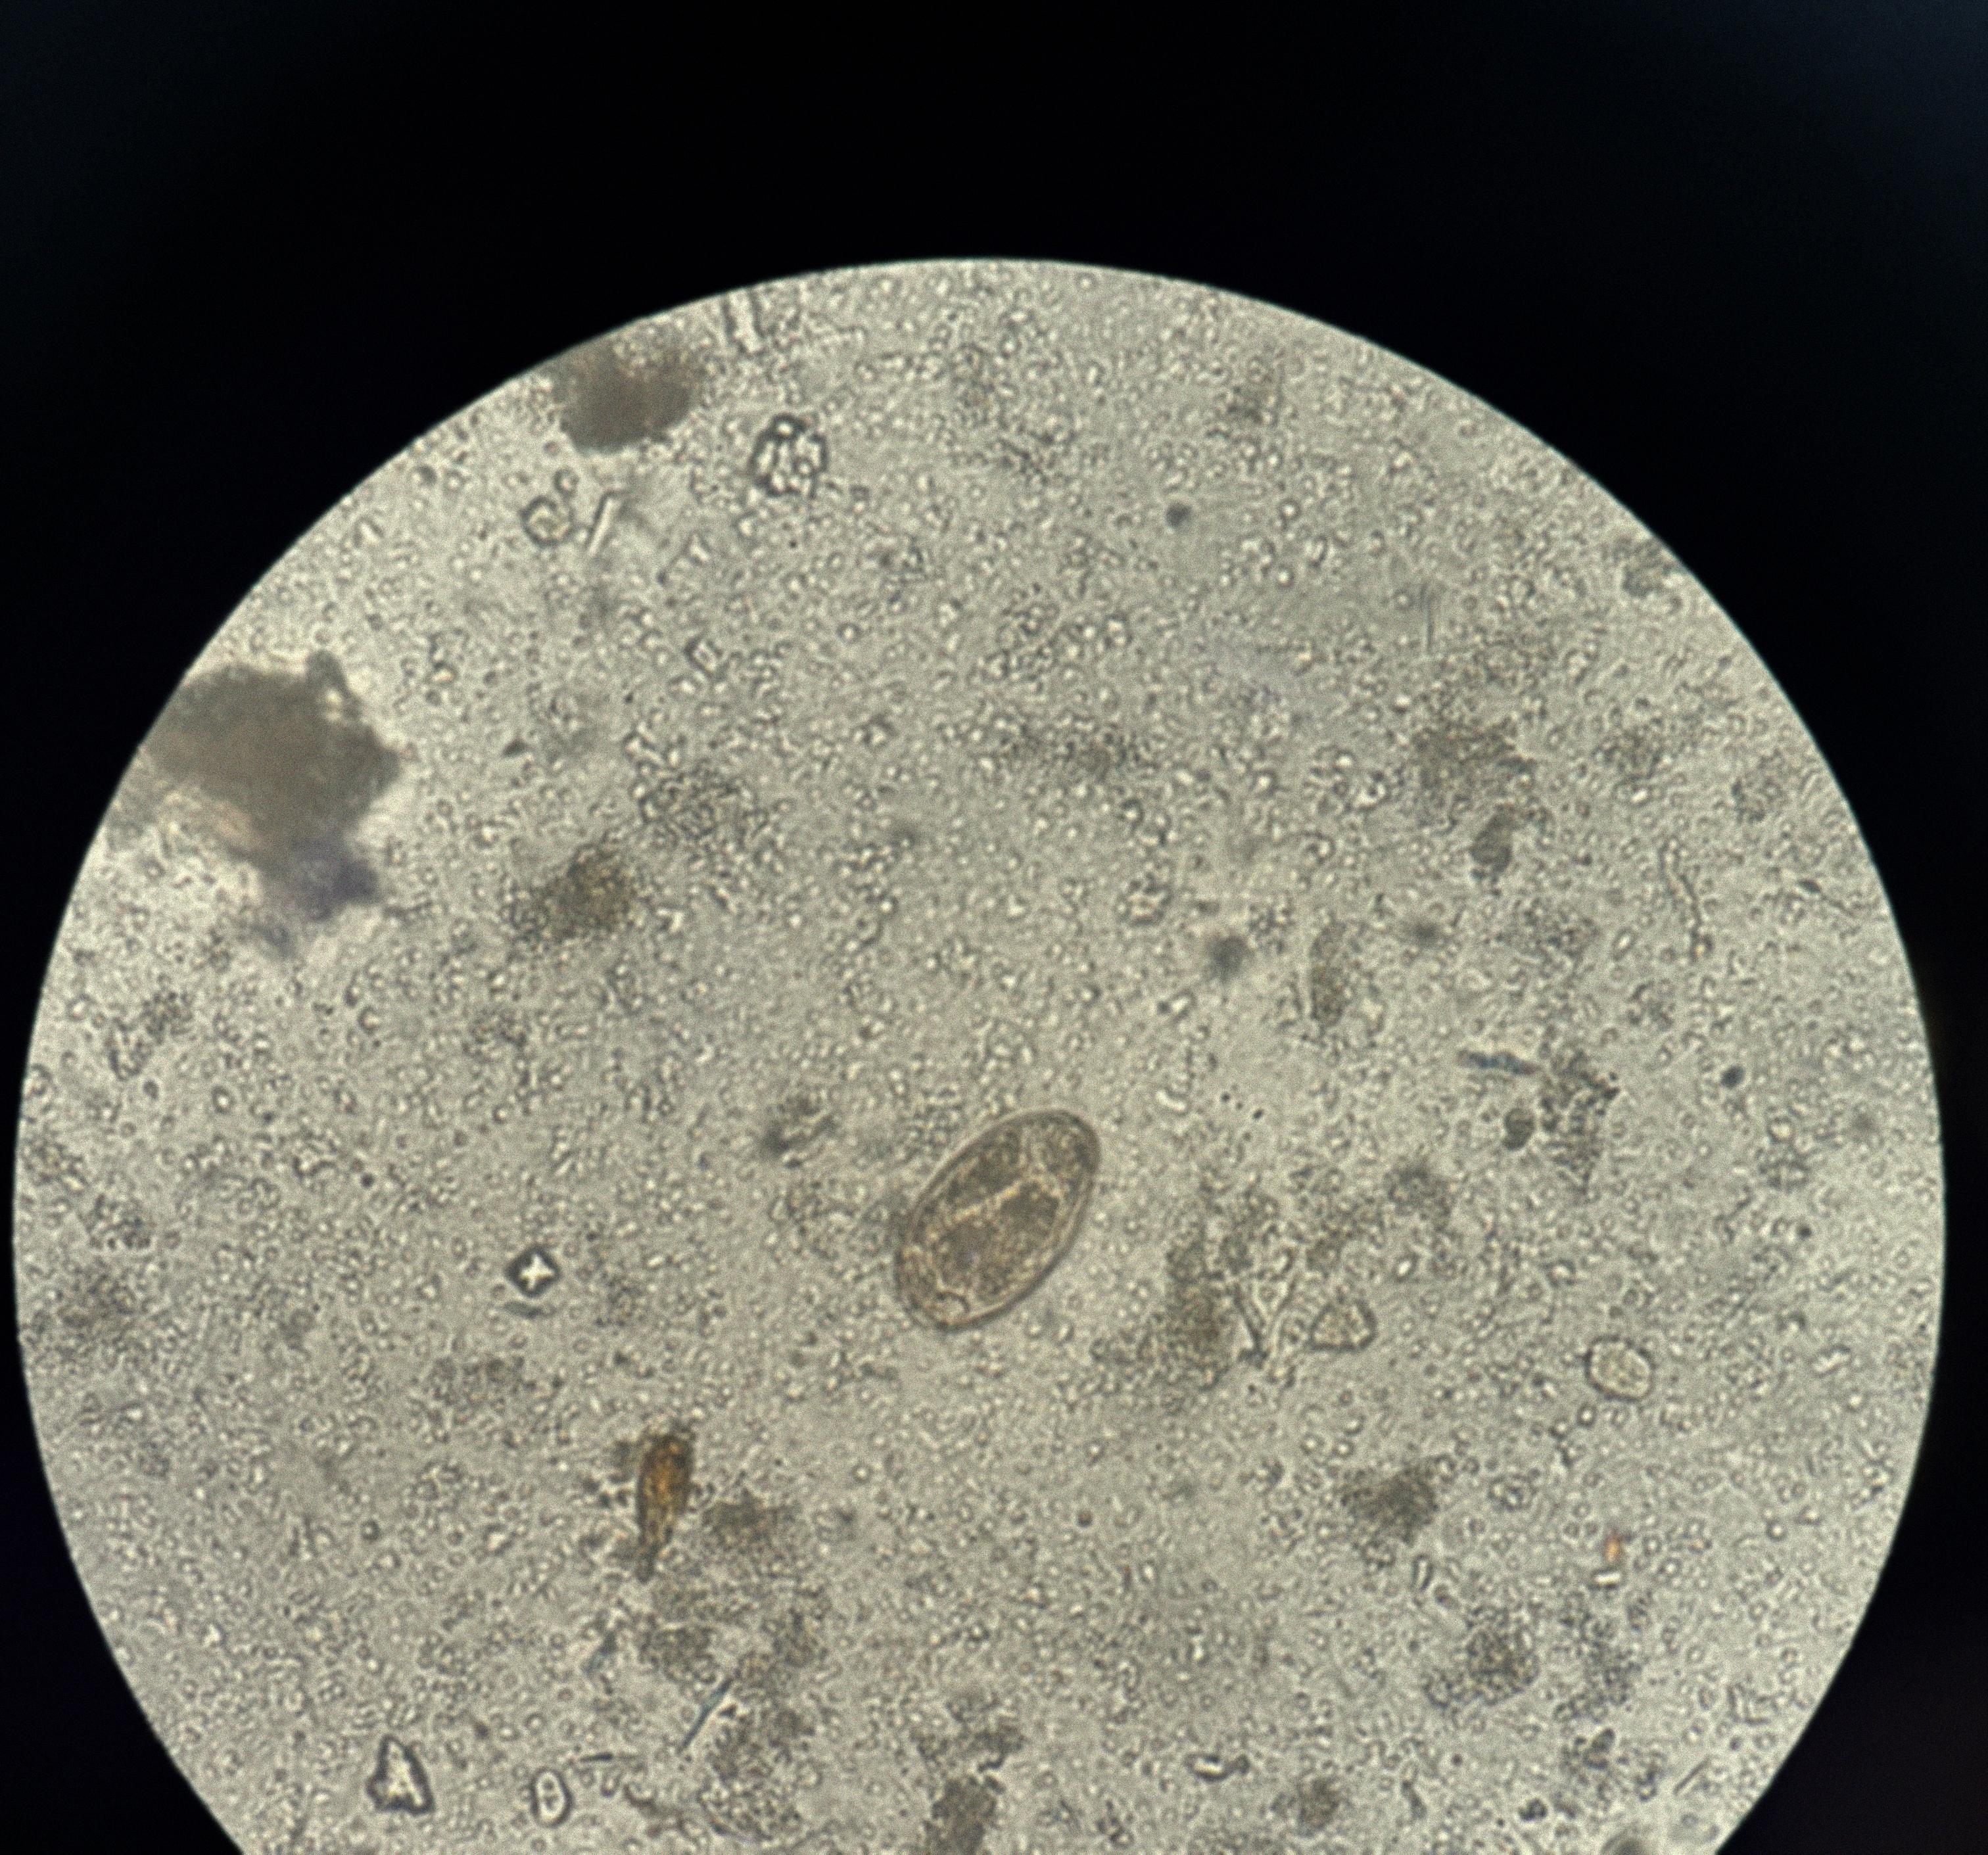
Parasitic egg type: Paragonimus spp